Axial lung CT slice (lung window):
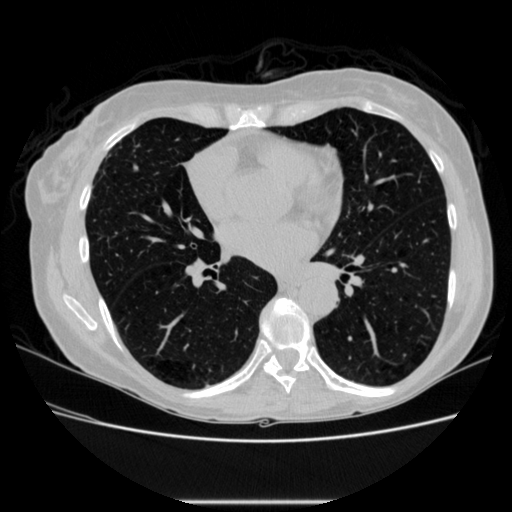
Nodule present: no